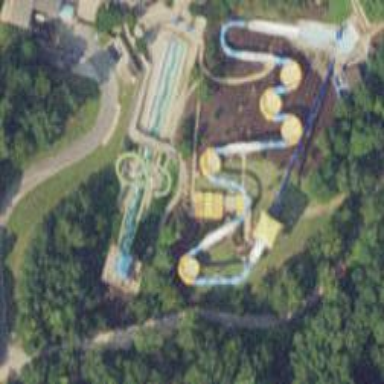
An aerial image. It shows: Water slide attraction by waterway.